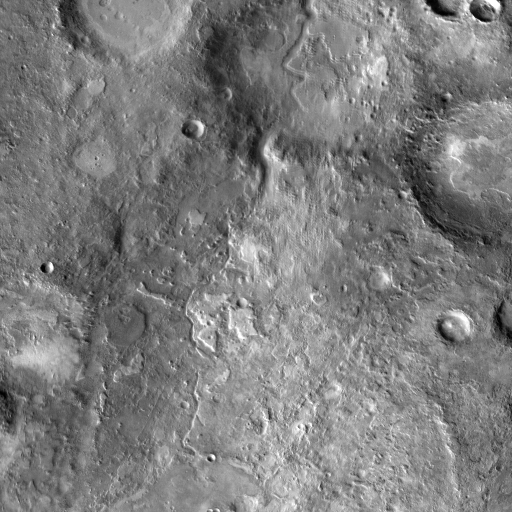
Crater classes present: Background, Other, Buried, Secondary